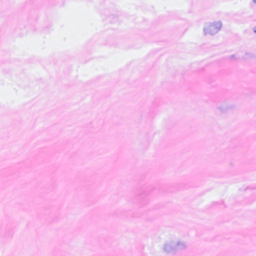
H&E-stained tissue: Breast